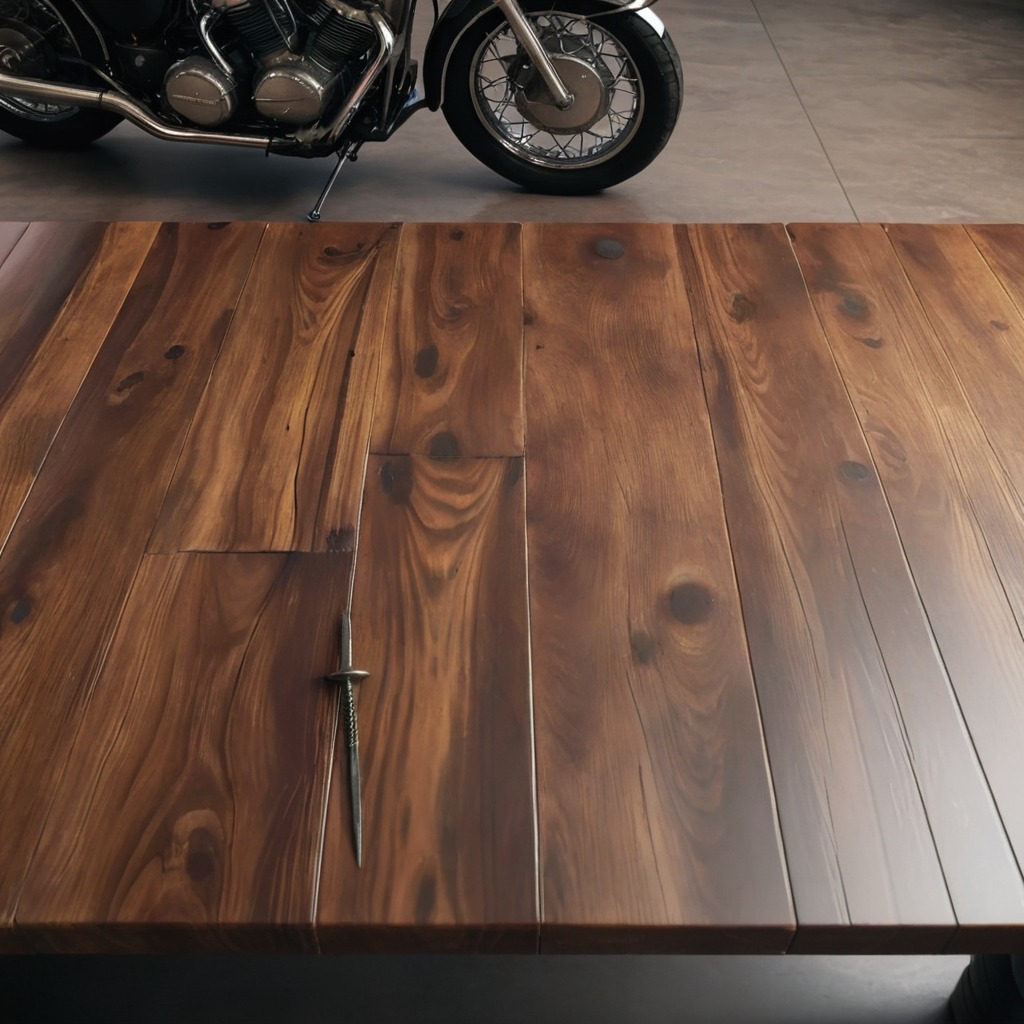
A nail is lying on the wooden table.